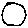
Label: moon